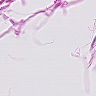
Metastatic tissue present: no